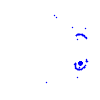
Particle: electron